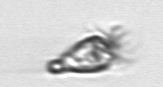
Label: Paratontonia_gracillima